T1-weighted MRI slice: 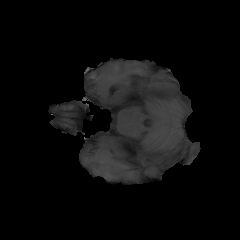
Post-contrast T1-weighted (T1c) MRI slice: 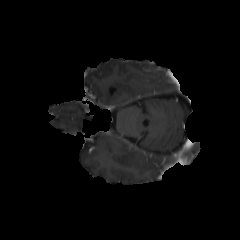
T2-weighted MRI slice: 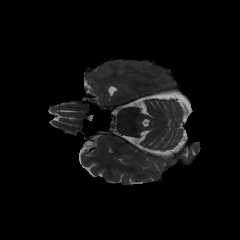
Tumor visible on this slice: no